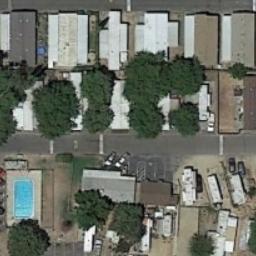
Label: residential